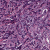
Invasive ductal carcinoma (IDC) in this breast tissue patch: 1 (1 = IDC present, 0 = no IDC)